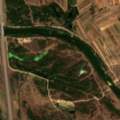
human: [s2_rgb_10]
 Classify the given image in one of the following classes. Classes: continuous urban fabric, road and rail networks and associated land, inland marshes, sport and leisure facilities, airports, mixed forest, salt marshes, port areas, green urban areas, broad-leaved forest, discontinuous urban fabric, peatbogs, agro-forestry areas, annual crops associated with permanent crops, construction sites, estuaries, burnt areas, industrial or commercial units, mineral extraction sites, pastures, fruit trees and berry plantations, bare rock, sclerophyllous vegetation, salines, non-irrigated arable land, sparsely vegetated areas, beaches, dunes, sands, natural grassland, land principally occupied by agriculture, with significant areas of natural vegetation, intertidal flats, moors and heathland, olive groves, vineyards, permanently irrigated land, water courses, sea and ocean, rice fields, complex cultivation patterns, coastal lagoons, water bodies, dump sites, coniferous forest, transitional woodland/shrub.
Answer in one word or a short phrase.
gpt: non-irrigated arable land, land principally occupied by agriculture, with significant areas of natural vegetation, inland marshes, water courses